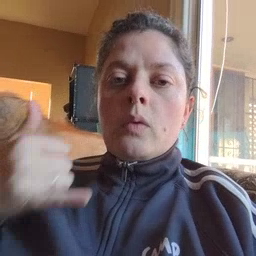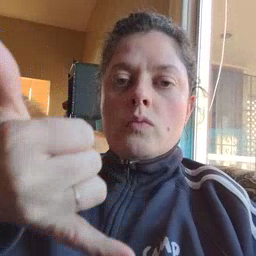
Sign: callonphone